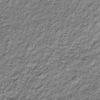
Label: not_dusty